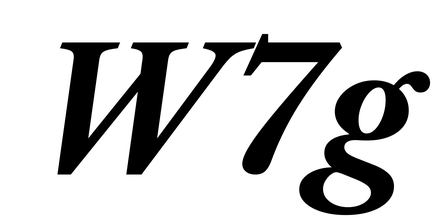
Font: LibreCaslonText-Italic_Bold_Italic